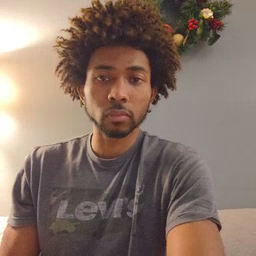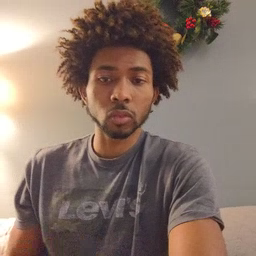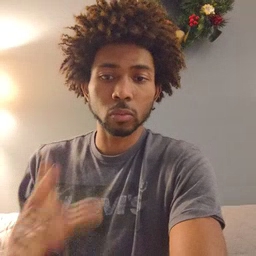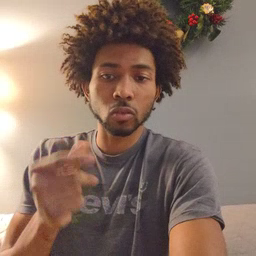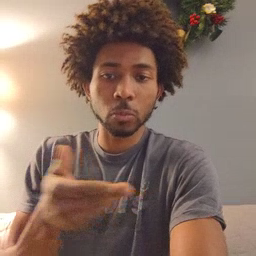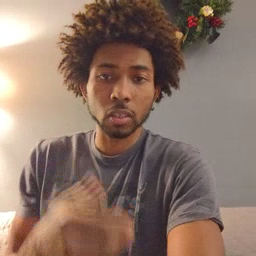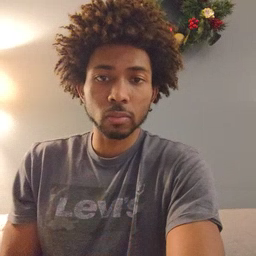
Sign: puppy